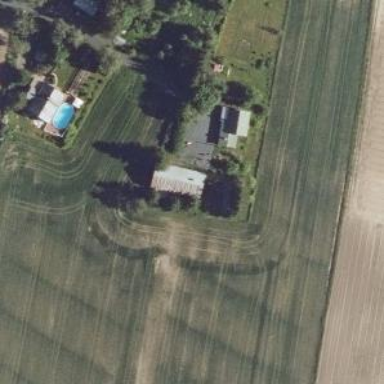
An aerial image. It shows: Farmyard area.